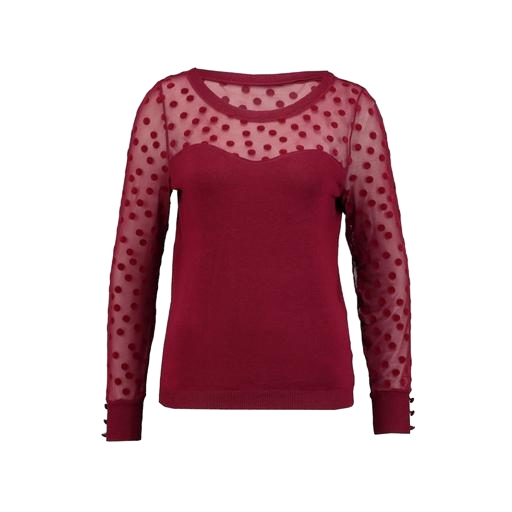
long-sleeve top, sheer polka-dot blouse, red and has long sleeves, white background